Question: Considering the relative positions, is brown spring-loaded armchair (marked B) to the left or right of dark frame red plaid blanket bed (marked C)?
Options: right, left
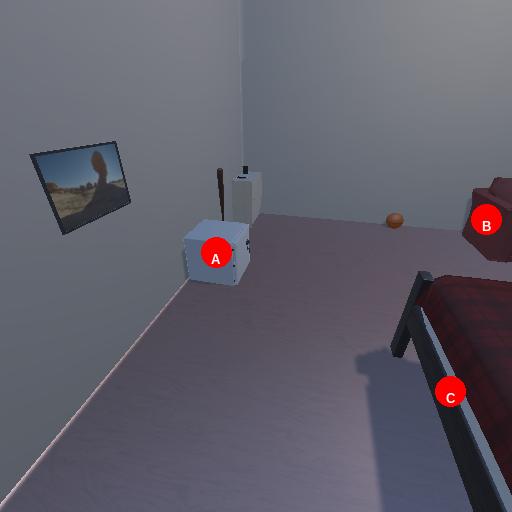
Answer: right